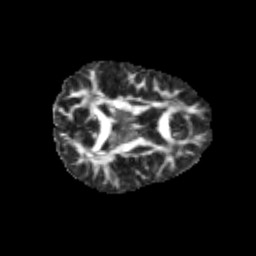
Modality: FA
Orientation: axial
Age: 14
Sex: female
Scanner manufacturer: siemens
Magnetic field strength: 3 T
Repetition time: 3.8 s
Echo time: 0.07 s